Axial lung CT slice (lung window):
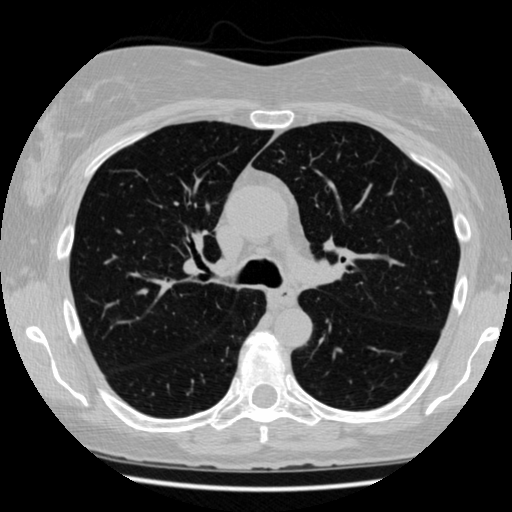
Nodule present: no